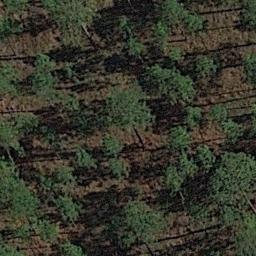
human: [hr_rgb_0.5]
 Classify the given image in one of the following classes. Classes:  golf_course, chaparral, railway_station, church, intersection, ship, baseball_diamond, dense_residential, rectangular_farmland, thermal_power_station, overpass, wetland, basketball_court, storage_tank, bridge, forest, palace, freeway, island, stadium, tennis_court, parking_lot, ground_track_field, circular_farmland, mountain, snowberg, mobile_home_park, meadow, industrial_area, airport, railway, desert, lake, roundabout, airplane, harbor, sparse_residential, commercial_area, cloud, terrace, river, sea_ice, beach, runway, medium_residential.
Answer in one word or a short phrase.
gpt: forest